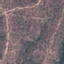
Land use / land cover class: HerbaceousVegetation